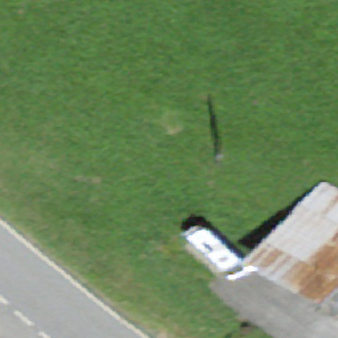
Label: other